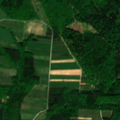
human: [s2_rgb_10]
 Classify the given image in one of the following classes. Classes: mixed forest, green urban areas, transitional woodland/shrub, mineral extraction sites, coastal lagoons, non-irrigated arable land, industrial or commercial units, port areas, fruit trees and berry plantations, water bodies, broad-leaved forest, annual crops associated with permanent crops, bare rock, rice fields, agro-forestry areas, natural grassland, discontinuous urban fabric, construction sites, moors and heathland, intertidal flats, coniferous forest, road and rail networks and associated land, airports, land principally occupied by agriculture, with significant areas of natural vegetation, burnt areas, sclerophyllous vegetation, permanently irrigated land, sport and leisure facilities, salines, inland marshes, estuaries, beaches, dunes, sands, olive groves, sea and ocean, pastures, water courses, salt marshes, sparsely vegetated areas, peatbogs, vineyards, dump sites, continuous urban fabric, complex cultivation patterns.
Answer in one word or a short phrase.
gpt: non-irrigated arable land, complex cultivation patterns, broad-leaved forest, mixed forest